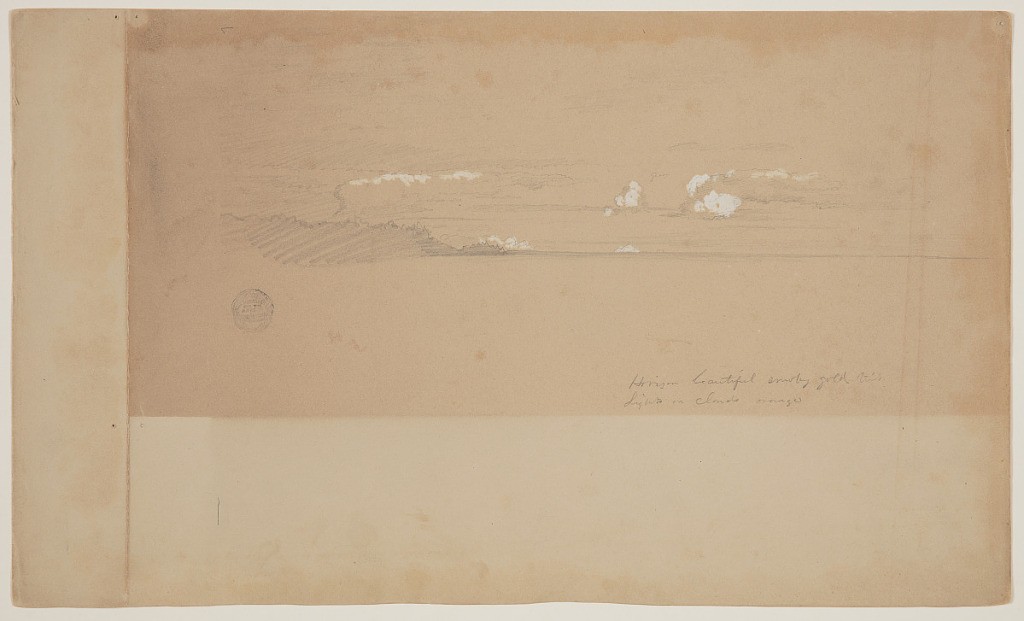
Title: Cloudy Sky over a Wooded Coast
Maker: Frederic Edwin Church, American, 1826–1900
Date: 1856–1881
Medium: Graphite and white gouache on tan wove paper
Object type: drawing
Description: Landscape sketch showing a view of brightly-lit clouds at sunset or sunrise above a loosely rendered and heavily wooded coastline, visible at left. The ocean's flat, wide horizon stretches across the composition to the right, while mixed puffy and wispy clouds are highlighted in white gouache above.